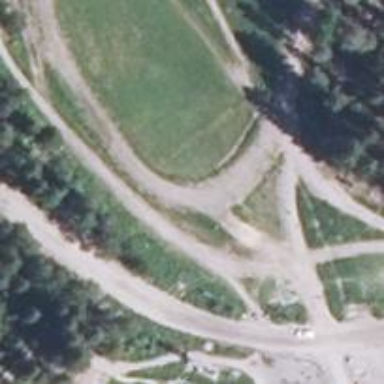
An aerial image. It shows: Grade2 track designated for nordic skiing. The track is groomed for classic and skating skiing.